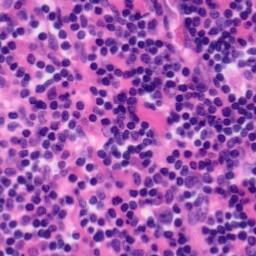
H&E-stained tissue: Tonsil